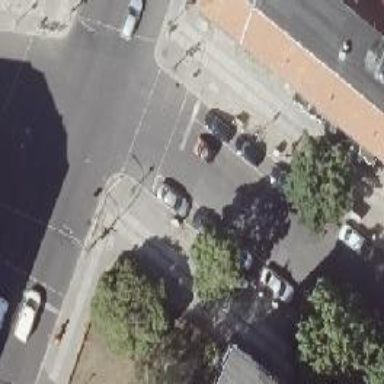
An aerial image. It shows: Footway crossing equipped with traffic signals.